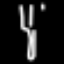
Label: fork